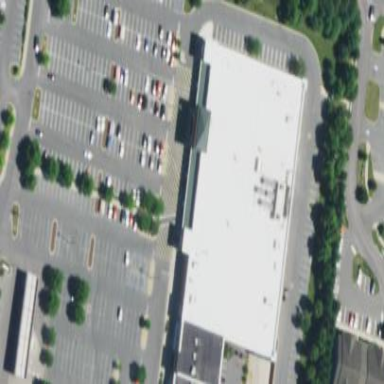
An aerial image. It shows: Supermarket building.